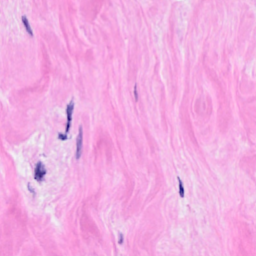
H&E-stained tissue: Breast